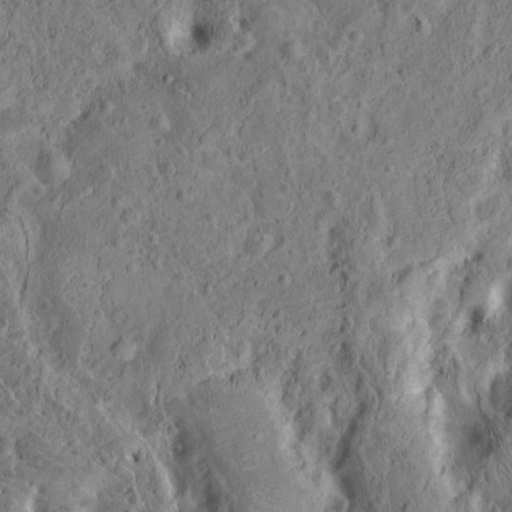
Classes present: Background, Cone